Question: I have this issue:

I want to reserve 4-5 rows of text in the title so the price and the Add to Cart button are aligned.
What can I do? Right now I have this:
'''
.product-grid {
margin-bottom:15px;
margin-left:auto;
margin-right:auto;
width:auto;
text-align:center;
}
.product-grid .item-box {
float:left;
text-align:center;
vertical-align:text-top;
padding:5px;
}
.product-grid .item-box:hover {
background:#F9F9F9;
}
.product-grid .product-item {
text-align:center;
width:177px;
height:350px;
margin:0;
padding:0;
}
*.product-grid .product-item .product-title** {
font-weight:700;
font-size:12px;
font-family:Ubuntu, Helvetica, Arial, sans-serif;
padding:0;
}
.product-grid .product-item .product-title a {
display:block;
height:auto;
line-height:1.3em;
overflow:hidden;
font-family:Ubuntu,Helvetica, Arial, sans-serif;
padding:4px 10px 8px 0;
}
.product-grid .product-item .picture {
text-align:center;
height:177px;
}
.product-grid .product-item .picture img {
position:relative;
vertical-align:middle;
border-radius:5px;
border:1px solid #eee;
}
.product-grid .product-item .description {
display:none;
text-align:center;
border-top:solid 1px #e3e3e3;
color:#555;
height:50px;
font-size:120%;
margin:5px 5px 0;
padding:10px 5px;
}
.product-grid .product-item .add-info {
vertical-align:bottom;
text-align:right;
width:auto;
height:auto;
position:relative;
}
.product-grid .product-item .prices {
text-align:center;
vertical-align:middle;
position:static;
bottom:15px;
right:10px;
font-weight:700;
font-size:170%;
}
.product-grid .product-item .prices .product-price,.product-grid .product-item .prices .old-product-price {
margin:0;
}
.product-grid .product-item .prices .product-price .price {
color:#ef2525;
font-family:Ubuntu, Helvetica, Arial, sans-serif;
text-shadow:0 0 1px #333;
font-size:140%;
font-weight:700;
}
.product-grid .product-item .prices .old-product-price .price {
font-height:bold;
color:#333;
text-decoration:line-through;
font-size:70%;
font-family:Ubuntu, Helvetica, Arial, sans-serif;
}
*.product-grid .product-item .buttons** {
vertical-align:bottom;
position:relative;
margin-top:15px;
text-align:center;
}
.product-box-add-to-cart-button {
cursor:pointer;
background:#427a93;
color:#fff;
text-shadow:none;
font-size:130%;
font-weight:700;
font-family:Ubuntu, Helvetica, Arial, sans-serif;
border:solid 1px #335e70;
-webkit-transition-duration:.2s;
-moz-transition-duration:.2s;
transition-duration:.2s;
border-color:#999;
padding:7px;
}
.product-box-add-to-cart-button:hover {
background:#335e70;
color:#fff;
text-shadow:0 1px 2px #000;
border:solid 1px #335e70;
-webkit-transition-duration:.2s;
-moz-transition-duration:.2s;
transition-duration:.2s;
}
'''
What changes do I need to do?
I have tried everything I could find with alignments and position but nothing worked. I think that if I can make a way to reserve 4-5 lines of text in the title I can make it work and be aligned.
Any help would be appreciated!
Thank you!
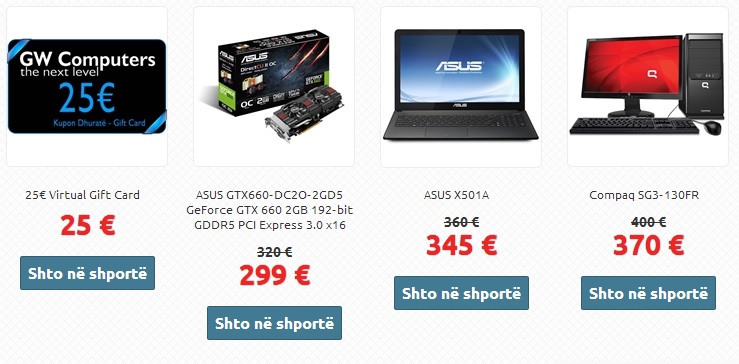
Answer: Wrap each of the product titles with a paragraph '<p>' tag or a '<div>' or some other <URL>, and apply the same class-name to each, say "productTitle" so, for example:
'''
<div class="productTitle">ASUS X501A</div>
'''
Then style the class with:
'''
.productTitle{height:4em;} // adjust to desired height.
'''